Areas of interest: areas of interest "Industrial Park"
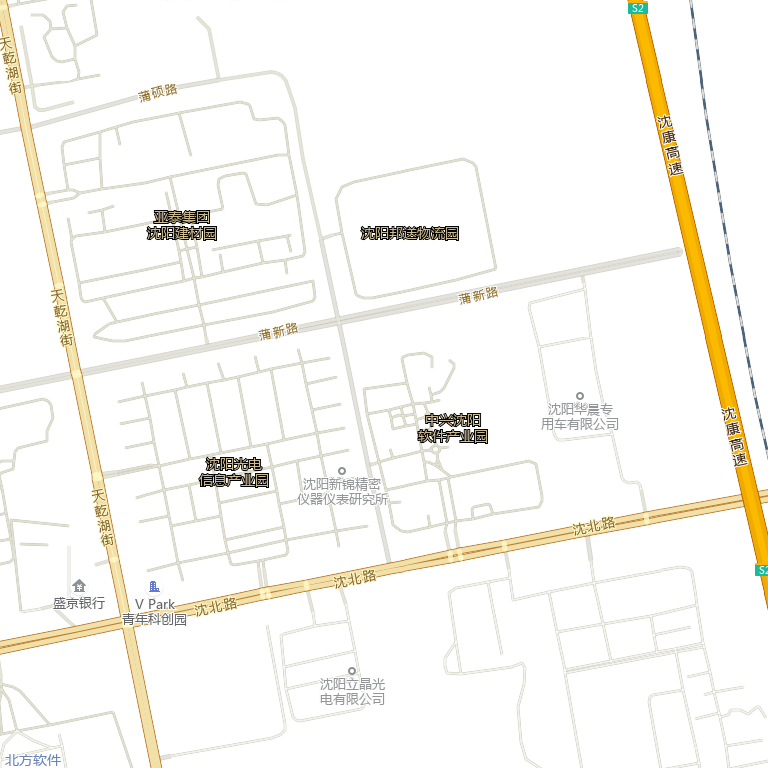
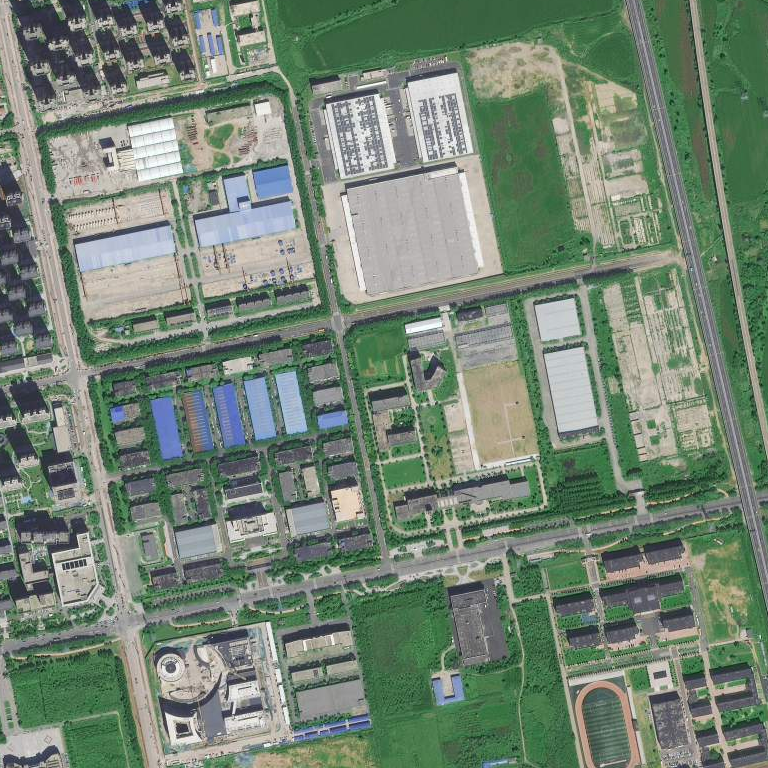